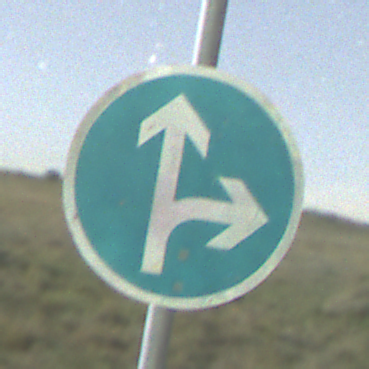
Verkehrszeichen: VorgeschriebeneFahrtrichtungGeradeausOderRechts
Umgebung: Outdoor, Nature
Tageszeit: Night
Wetter: Clear
Licht: Natural
Jahreszeit: NotSpecified
Kontrast: HighContrast